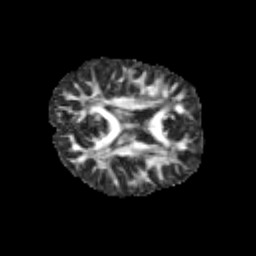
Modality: FA
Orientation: axial
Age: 9
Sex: male
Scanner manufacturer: siemens
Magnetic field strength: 3 T
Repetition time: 3.8 s
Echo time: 0.07 s